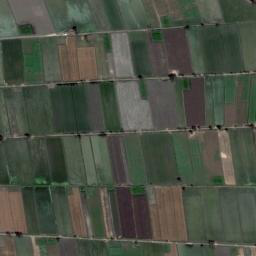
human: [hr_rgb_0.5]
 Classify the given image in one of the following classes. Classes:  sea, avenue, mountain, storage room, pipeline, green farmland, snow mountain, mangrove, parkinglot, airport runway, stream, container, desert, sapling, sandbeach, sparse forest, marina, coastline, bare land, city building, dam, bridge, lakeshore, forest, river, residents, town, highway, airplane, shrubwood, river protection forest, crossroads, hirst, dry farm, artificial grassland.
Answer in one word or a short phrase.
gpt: green farmland